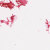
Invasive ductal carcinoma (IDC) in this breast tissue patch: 0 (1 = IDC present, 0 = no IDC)